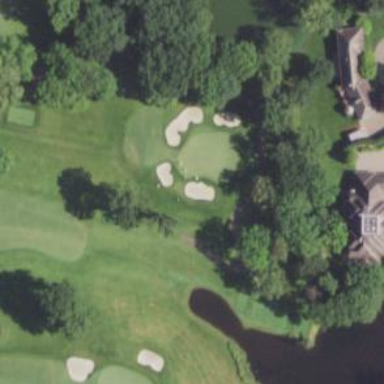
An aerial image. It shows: View of golf hole.